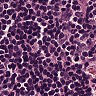
Metastatic tissue present: no